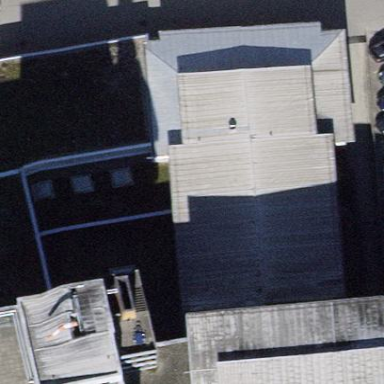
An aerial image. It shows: Part of hospital building.